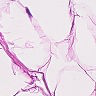
Metastatic tissue present: no